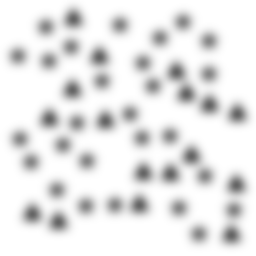
Squares: 0
Triangles: 17
Stars: 27
Total shapes: 44